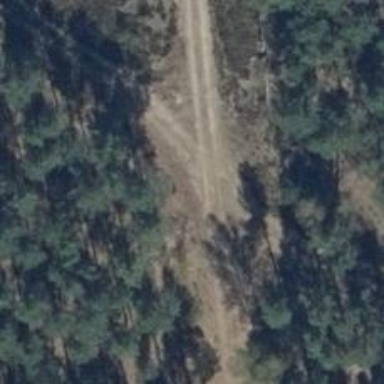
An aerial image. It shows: Grassy track road with grade 4 track type.